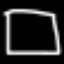
Label: square